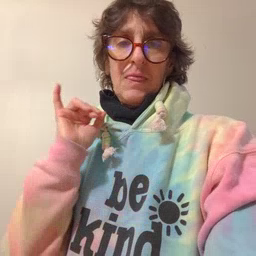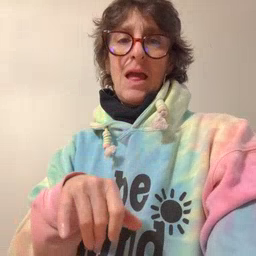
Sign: that